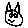
Label: cat